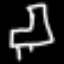
Label: chair